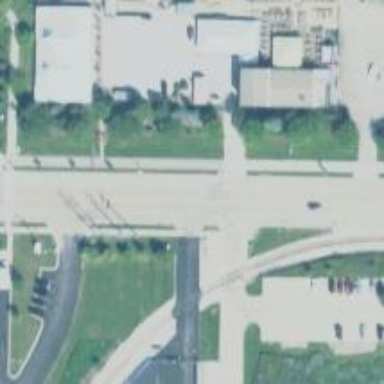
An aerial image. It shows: Marked crossing on asphalt path.